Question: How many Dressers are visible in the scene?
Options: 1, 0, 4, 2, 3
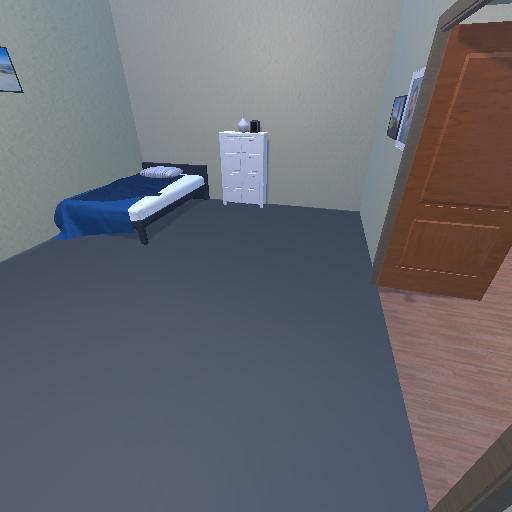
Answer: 1